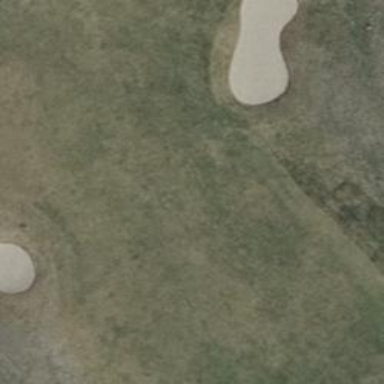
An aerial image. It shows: Golf hole.